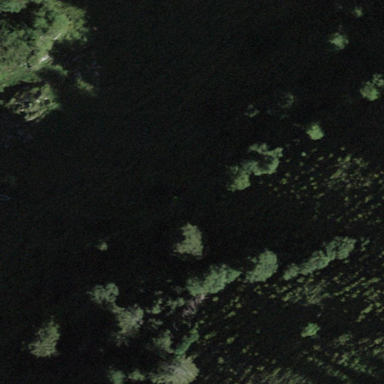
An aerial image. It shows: Beautiful woodland area.